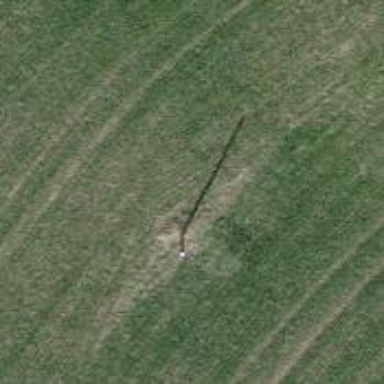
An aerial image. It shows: Minor power line.